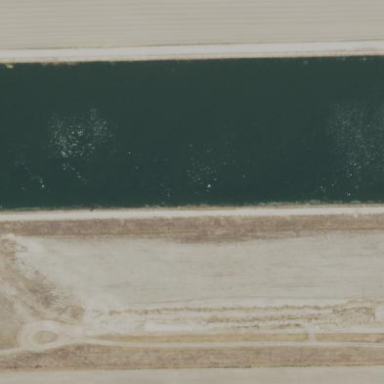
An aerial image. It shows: Reservoir of water identified as Secondary Settling Pond for Water Treatment facility.